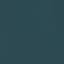
Label: SeaLake